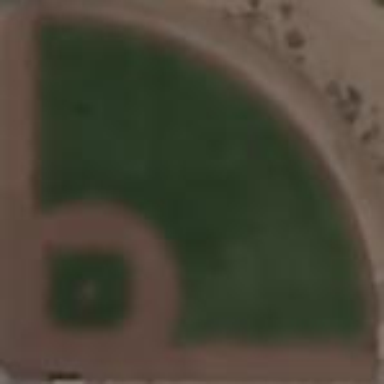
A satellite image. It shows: Baseball pitch enclosed by fence.